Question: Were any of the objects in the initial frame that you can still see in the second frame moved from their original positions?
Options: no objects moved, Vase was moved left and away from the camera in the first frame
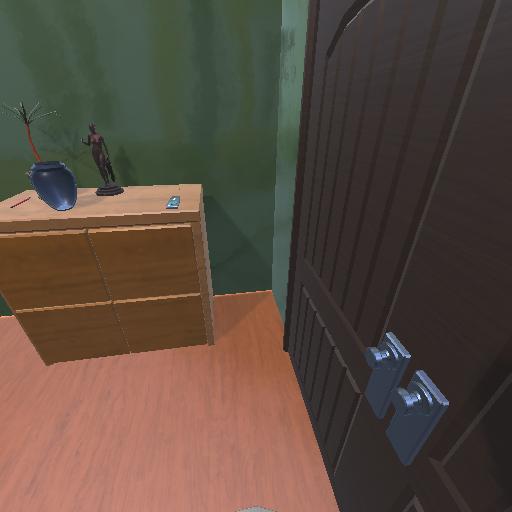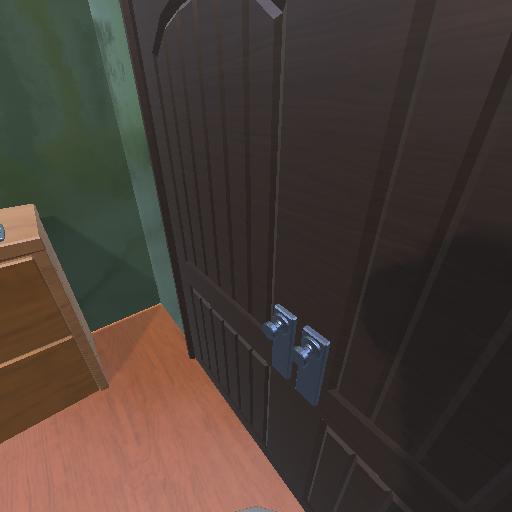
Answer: no objects moved